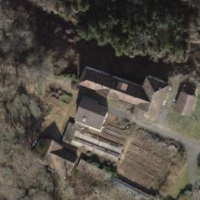
EUNIS habitat code: 41
Species observed at this site:
Digitalis purpurea